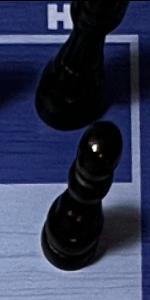
Label: Pawn_Black